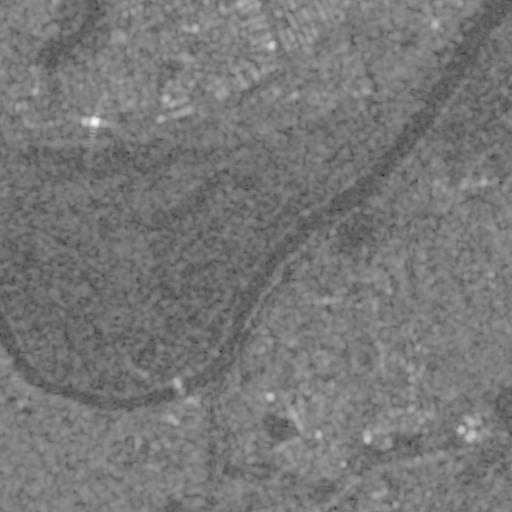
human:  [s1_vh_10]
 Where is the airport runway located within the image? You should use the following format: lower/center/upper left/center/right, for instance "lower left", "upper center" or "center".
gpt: The airport runway is located in the center right of the image.
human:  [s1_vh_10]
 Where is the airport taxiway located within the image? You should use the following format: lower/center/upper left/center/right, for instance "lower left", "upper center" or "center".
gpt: The airport taxiway is located in the center right of the image.
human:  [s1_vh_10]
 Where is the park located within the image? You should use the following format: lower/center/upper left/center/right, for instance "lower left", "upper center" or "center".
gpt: The park is located in the upper of the image.
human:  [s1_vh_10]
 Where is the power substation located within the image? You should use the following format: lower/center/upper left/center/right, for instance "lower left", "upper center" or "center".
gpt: The power substation is located in the upper right of the image.
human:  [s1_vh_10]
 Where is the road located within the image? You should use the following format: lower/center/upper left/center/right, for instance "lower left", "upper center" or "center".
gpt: There is no road in the image.

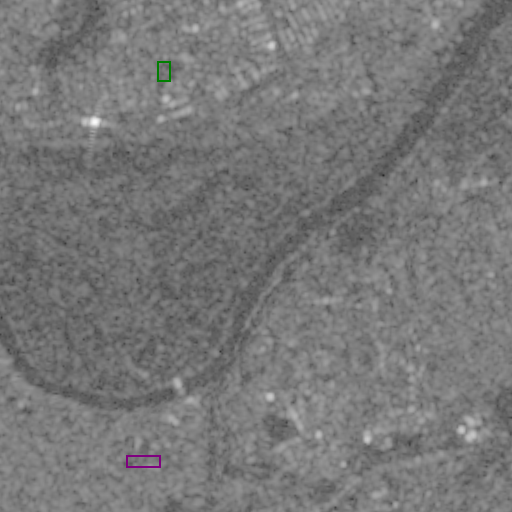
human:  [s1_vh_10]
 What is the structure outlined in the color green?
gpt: The structure outlined in green is a park.
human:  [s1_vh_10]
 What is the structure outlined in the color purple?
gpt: The structure outlined in purple is a parking lot.
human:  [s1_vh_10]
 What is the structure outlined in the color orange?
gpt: There is no orange outline.